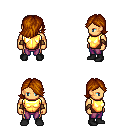
a pixel art fantasy rpg character, male body template, human, tanned skin, gold chest armor, magenta pants, brunette swoop hairstyle, leather bracers, black shoes, four views (front, back, left, right), 2x2 character sprite sheet, small pixel art, hard edges, no anti-aliasing